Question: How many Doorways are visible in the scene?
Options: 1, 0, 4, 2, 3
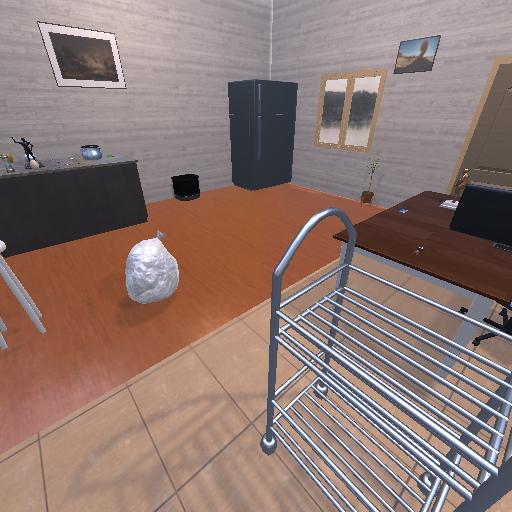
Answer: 1